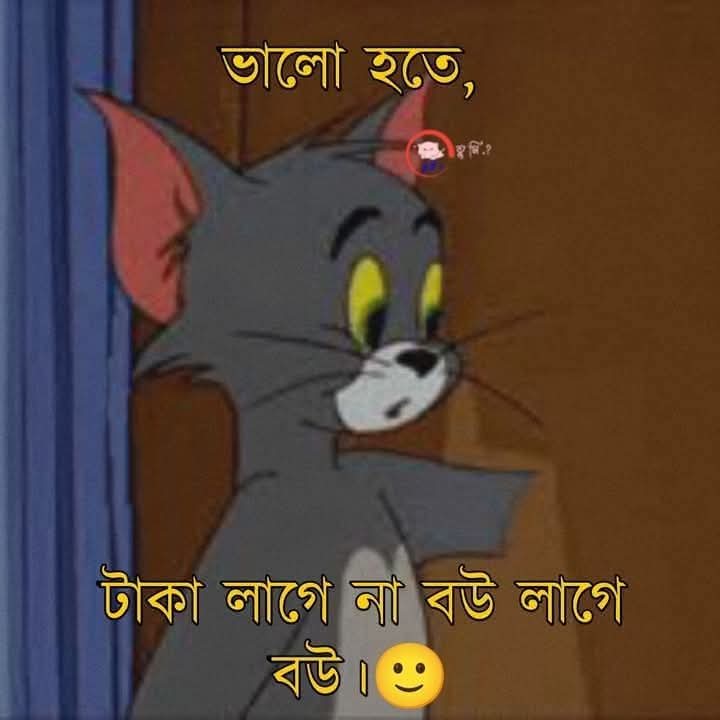
Text: ভালো হতে,
টাকা লাগে না বউ লাগে বউ।
Label: Non Hate